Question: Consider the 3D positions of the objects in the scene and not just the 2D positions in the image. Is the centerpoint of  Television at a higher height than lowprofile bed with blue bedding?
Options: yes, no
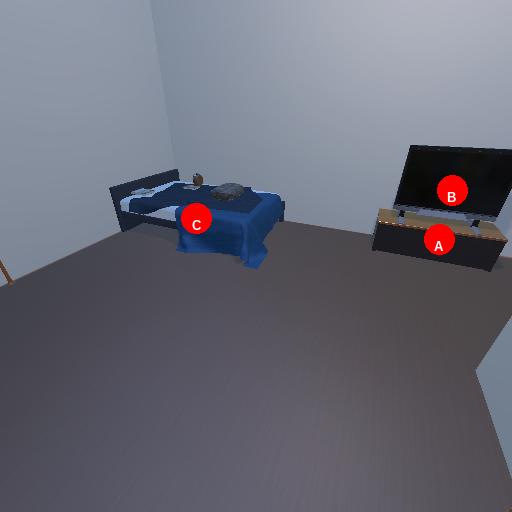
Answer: yes